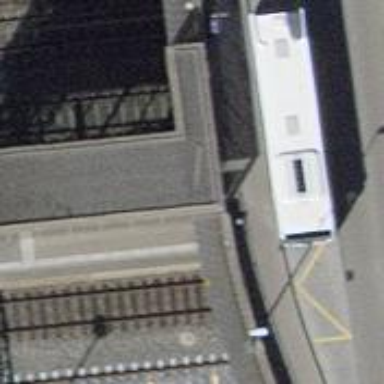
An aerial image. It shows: Bridge with platform for public transport. The platform has shelter for passengers.